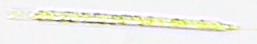
Label: Rhizosolenia